Question: I have a working IPad App. I built everything on a default white screen and I want to add an image to background of the image. I read a couple of articles and most of the suggest to create a new UIImage with the background image and stretch it to the full screen. I tried that but I am using a couple UIImage to display the photos taken and my UIImage s seem to stay at the back of the background and they don't get shown.
What is the proper way to set the background of IPad App?
this is the screenshot of my IPad App

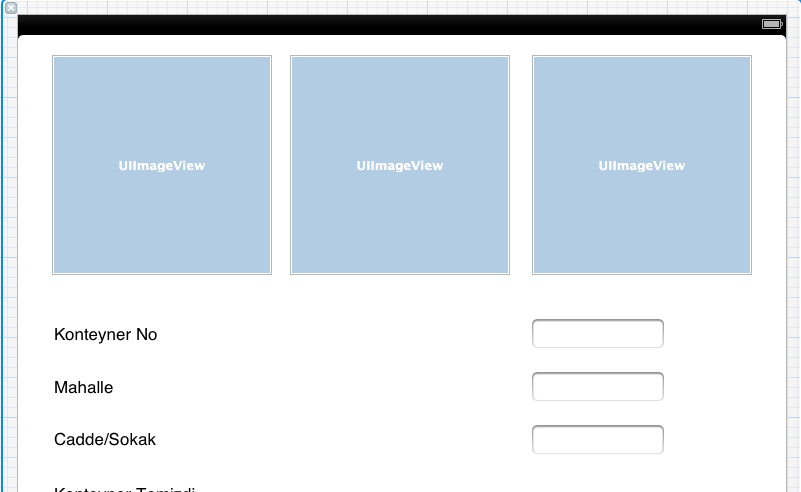
Answer: Add 'UIImageView' to your 'UIView'.
Fill it with your Background 'UIImage'.
Select your Background 'UIImageView' and Select Option....